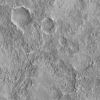
Atmospheric dust classification: not_dusty